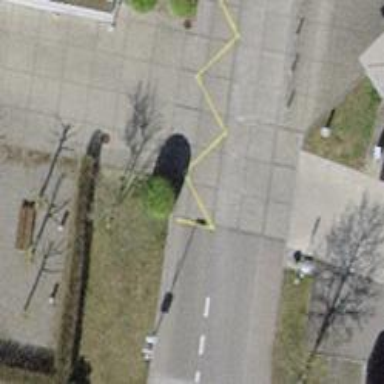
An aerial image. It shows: Public transport stop position.